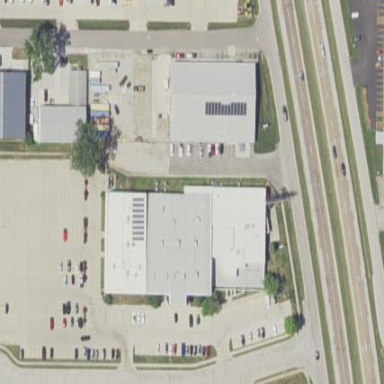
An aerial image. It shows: Commercial building.